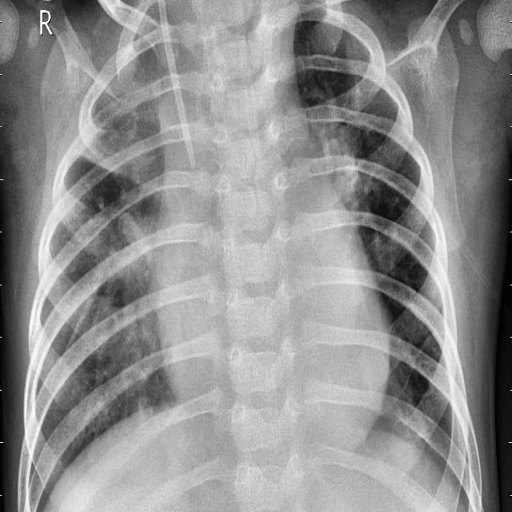
Finding: PNEUMONIA